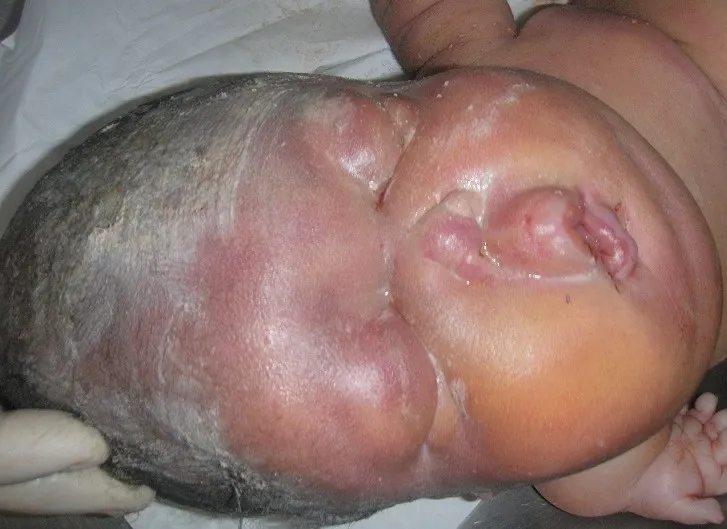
Note the important hypoplastic face.
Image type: medical_photograph (other_medical_photograph)